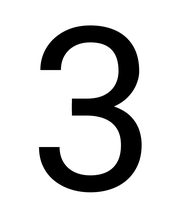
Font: Roboto_Regular